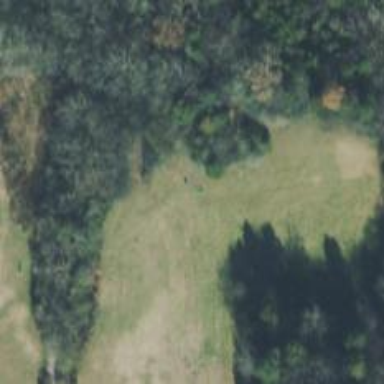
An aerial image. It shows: Disc golf hole.